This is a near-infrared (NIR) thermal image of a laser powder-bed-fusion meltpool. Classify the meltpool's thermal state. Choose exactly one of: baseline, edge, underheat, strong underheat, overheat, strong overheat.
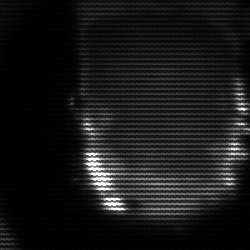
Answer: baseline